Current action and preconditions to check: trajectory_clear

Your task: For each precondition in the list above, predict whether it will hold at this action.

Consider the current scene as observed from the mobile robot's camera, and analyze the predicted future states of all dynamic agents (e.g., people, animals, vehicles, or any moving entities) within the NEXT SECOND.

IMPORTANT: Only answer "very likely" if you are absolutely certain—based on strong, clear evidence—that a dynamic agent will violate the precondition in the predicted future state. Do NOT answer "very likely" for unlikely, ambiguous, or low-probability risks.

Ask yourself for each precondition: Is there a high probability, with clear and convincing evidence, that the predicted future states of any dynamic agent will interfere with the predicted future state of the currently executing action within the NEXT SECOND, causing that precondition to fail?

Assess the risk level based on these predictions. Use "likely" or "very likely" if motions create a clear risk of interference.

Use "neutral" or "improbable" if agents are nearby but their predicted paths are clearly diverging or non-conflicting.

Failure Risk Categories: "very improbable", "improbable", "neutral", "likely", "very likely"

Answer Format: Output ONLY the probability_of_failure value from these categories: "very improbable", "improbable", "neutral", "likely", "very likely"

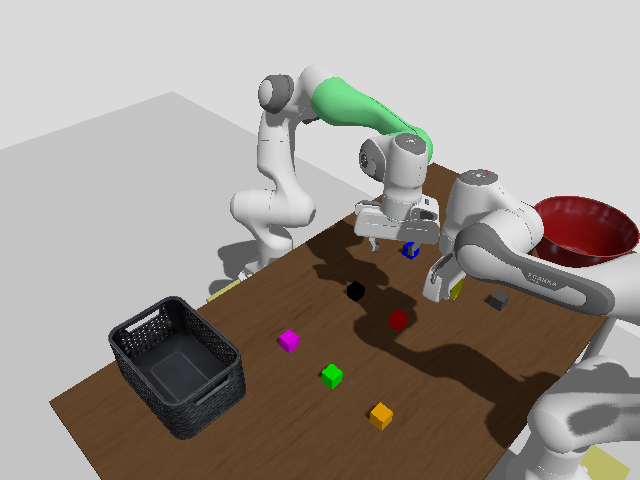

Answer: neutral